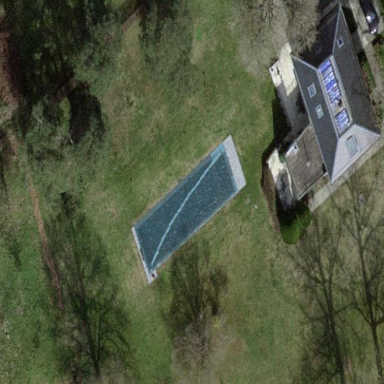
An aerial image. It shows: Swimming pool located in leisure land.